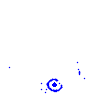
Particle: pion